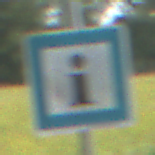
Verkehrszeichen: Informationsstelle
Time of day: Midday
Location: Outdoor (Nature)
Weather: Clear
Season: NotSpecified
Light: Natural